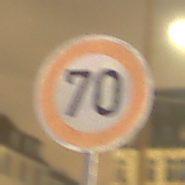
Verkehrszeichen: Geschwindigkeit70
Umgebung: Outdoor, Urban
Tageszeit: Night
Wetter: Overcast
Licht: Artificial
Jahreszeit: NotSpecified
Kontrast: MediumContrast